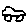
Label: car